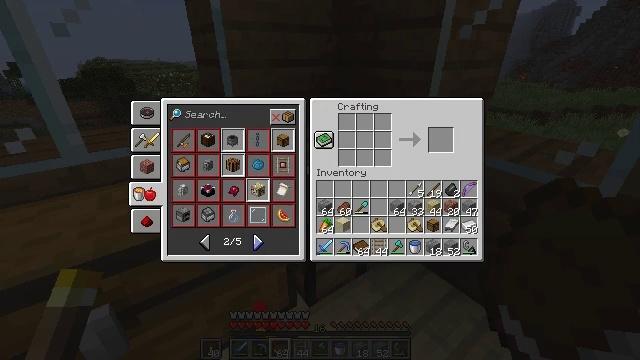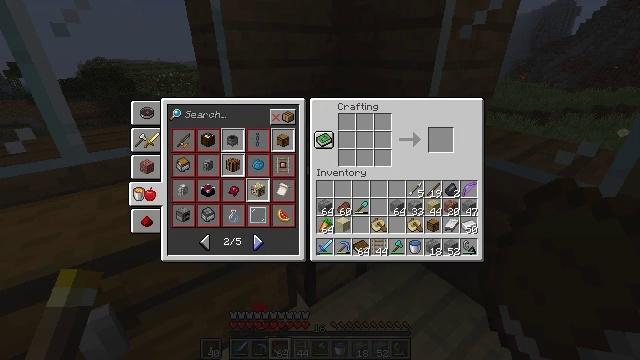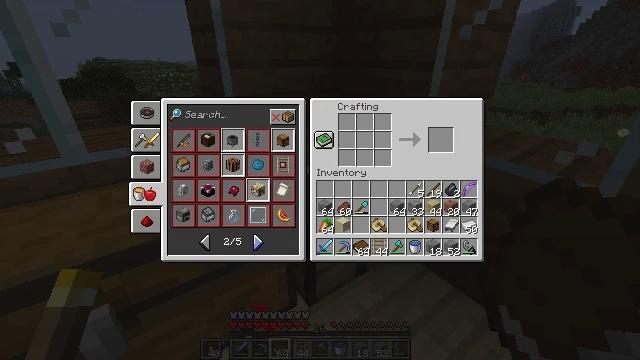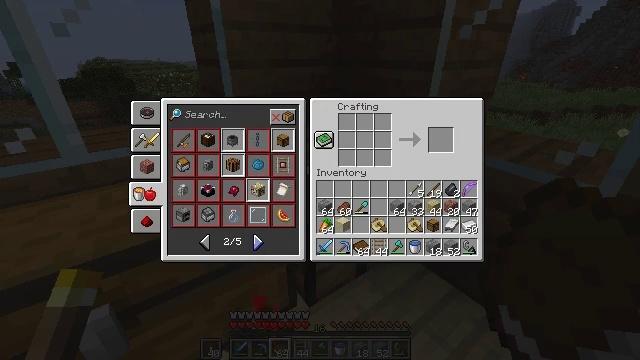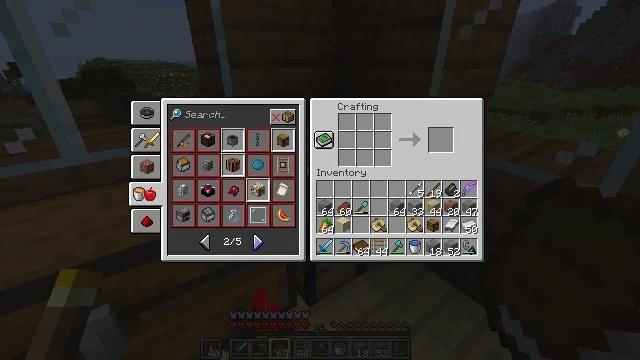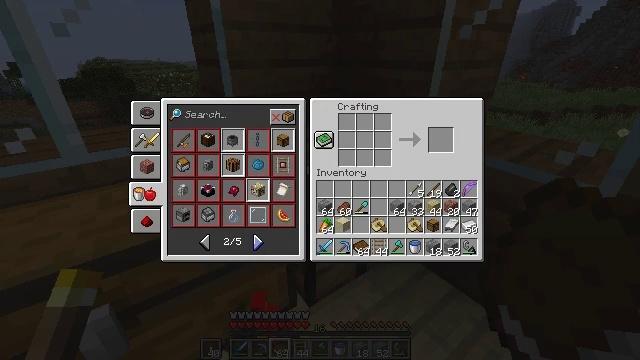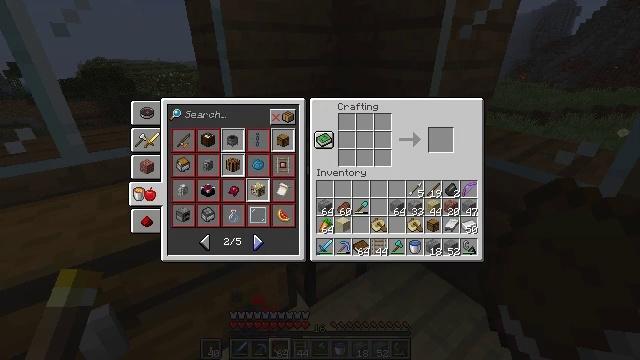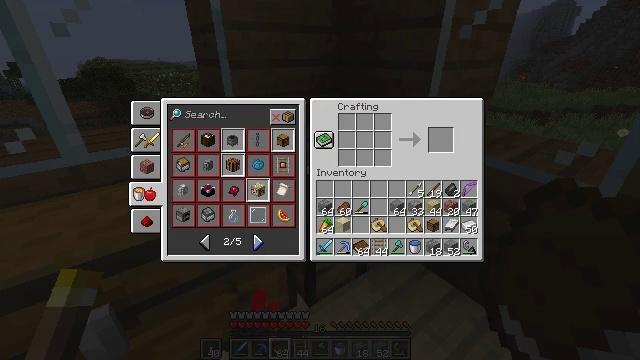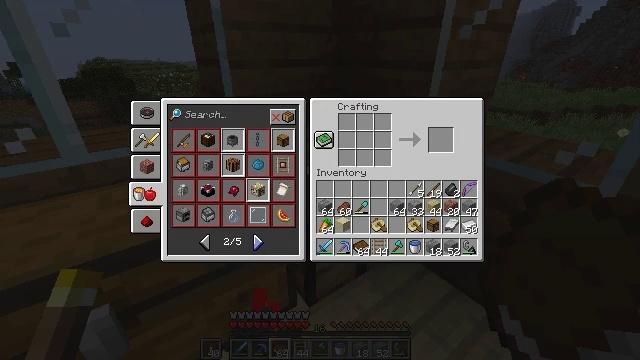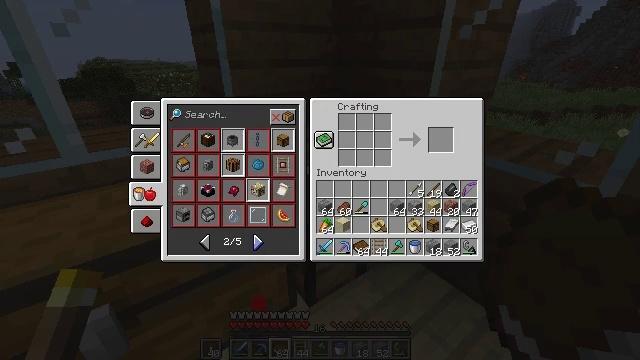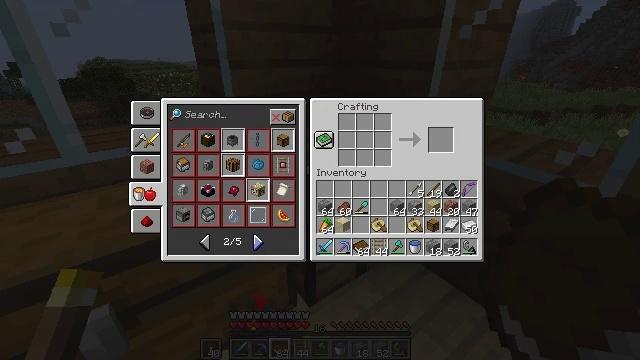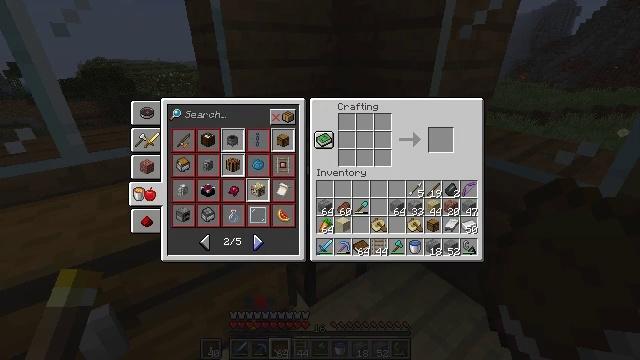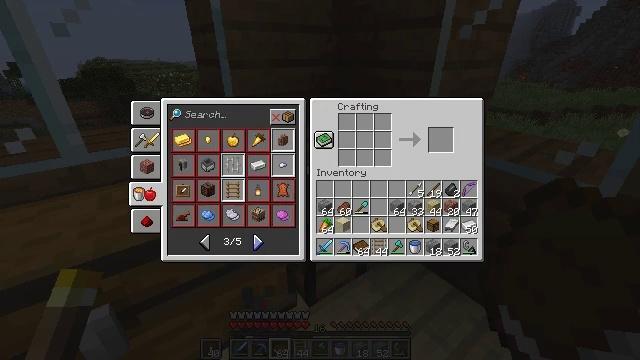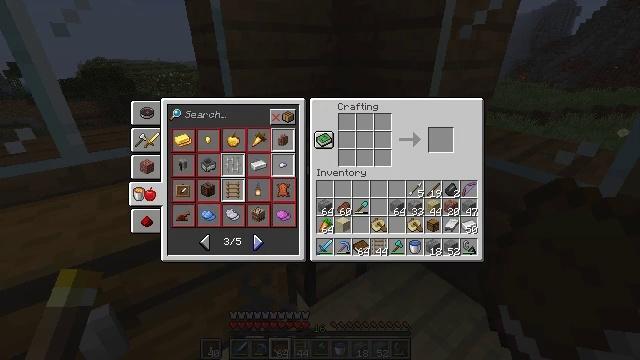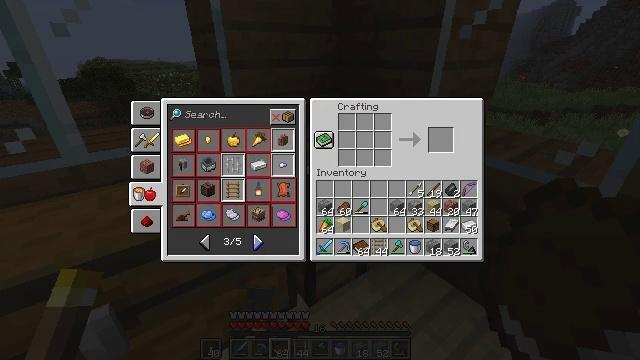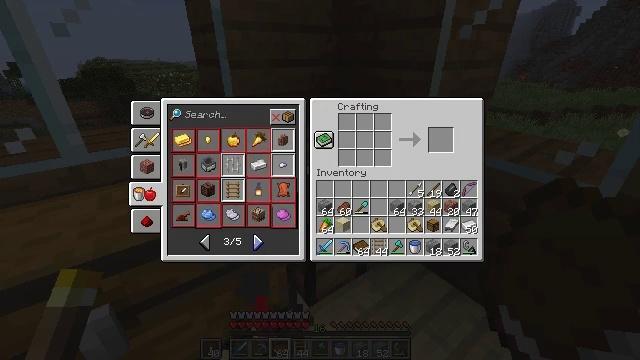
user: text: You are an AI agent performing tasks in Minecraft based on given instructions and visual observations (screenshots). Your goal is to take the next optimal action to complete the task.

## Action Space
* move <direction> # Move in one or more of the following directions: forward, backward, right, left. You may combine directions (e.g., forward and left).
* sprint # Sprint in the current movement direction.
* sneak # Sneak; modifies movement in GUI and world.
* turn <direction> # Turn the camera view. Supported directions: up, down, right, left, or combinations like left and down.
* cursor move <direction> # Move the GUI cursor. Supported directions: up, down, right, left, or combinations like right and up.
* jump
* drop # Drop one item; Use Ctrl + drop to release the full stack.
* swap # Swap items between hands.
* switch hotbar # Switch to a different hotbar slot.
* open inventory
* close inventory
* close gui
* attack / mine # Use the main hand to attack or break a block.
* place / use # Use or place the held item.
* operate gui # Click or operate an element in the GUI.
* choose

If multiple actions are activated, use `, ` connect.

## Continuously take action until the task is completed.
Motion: motion action
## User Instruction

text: Open the crafting table and craft birch slabs.
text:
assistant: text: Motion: no_op
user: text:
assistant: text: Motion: no_op
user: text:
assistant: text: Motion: no_op
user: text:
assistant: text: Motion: no_op
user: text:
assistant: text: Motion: no_op
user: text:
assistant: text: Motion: no_op
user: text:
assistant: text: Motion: no_op
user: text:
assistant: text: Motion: no_op
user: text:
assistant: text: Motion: no_op
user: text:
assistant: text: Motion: no_op
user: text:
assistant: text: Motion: no_op
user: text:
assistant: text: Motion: attack / mine
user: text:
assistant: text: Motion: attack / mine
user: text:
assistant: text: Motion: no_op
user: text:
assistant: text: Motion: no_op
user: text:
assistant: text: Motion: no_op
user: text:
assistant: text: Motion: no_op
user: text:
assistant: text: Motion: no_op
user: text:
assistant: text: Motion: no_op
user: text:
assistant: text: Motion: no_op
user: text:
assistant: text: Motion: no_op
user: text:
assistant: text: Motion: no_op
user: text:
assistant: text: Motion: no_op
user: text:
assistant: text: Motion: no_op
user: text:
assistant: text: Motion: no_op
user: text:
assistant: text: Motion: no_op
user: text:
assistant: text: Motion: no_op
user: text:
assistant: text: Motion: no_op
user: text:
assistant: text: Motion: no_op
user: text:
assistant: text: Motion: no_op